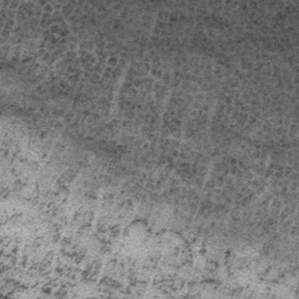
Label: frost